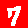
Digit: 7